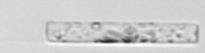
Label: Leptocylindrus